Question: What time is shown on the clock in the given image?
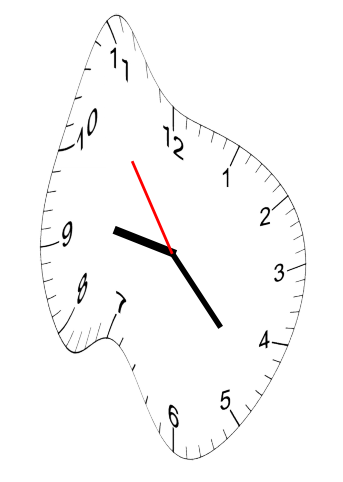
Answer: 09:22:54